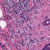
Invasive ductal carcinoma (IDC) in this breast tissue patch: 1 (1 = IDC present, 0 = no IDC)